Field crop: tomato
Growth stage: 2
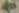
Species: solanum